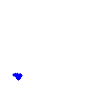
Particle: kaon